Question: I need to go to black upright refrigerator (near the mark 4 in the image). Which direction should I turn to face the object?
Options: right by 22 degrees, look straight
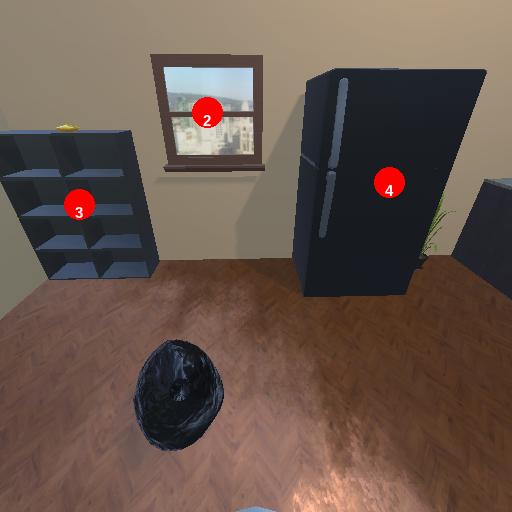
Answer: right by 22 degrees